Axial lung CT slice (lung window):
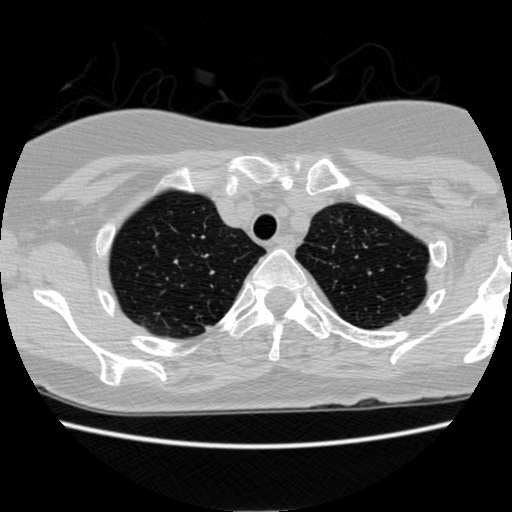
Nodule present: yes
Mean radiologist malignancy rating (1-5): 1